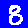
Digit: 8